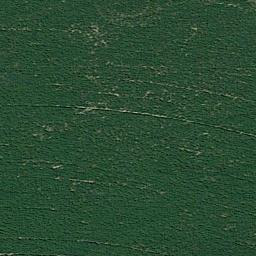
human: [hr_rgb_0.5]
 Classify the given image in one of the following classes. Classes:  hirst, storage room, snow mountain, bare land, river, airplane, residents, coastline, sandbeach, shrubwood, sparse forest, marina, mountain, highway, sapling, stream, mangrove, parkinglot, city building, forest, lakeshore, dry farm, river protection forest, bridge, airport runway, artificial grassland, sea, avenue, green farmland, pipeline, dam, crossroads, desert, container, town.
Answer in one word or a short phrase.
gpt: artificial grassland